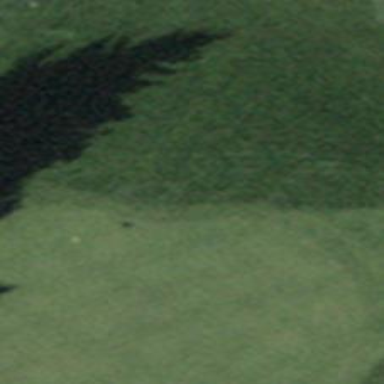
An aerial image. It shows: Green golf area with grass land use.